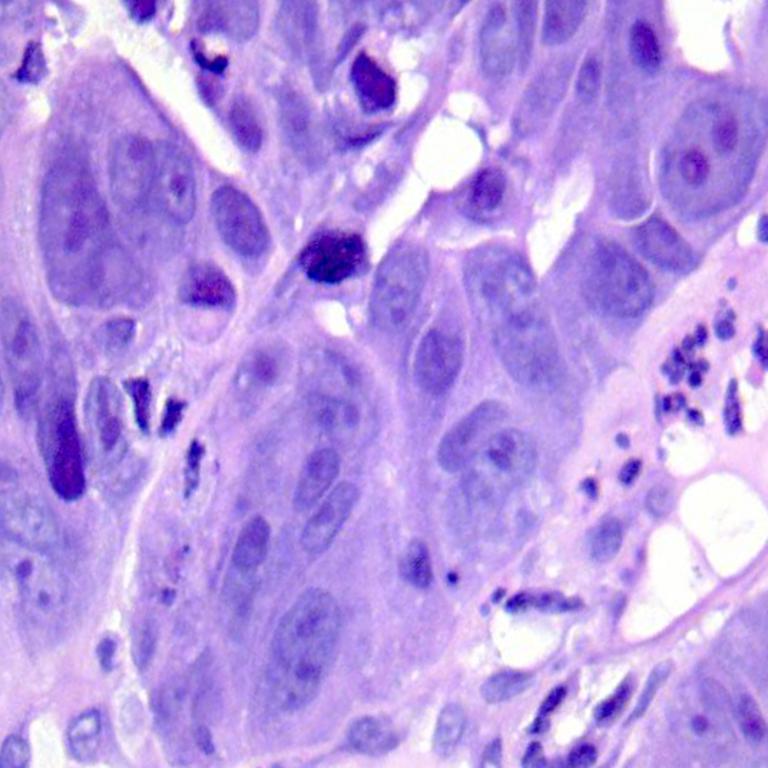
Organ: colon
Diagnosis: adenocarcinomas